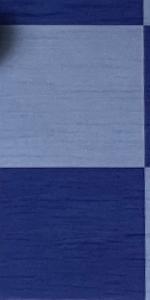
Label: Empty